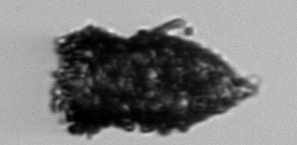
Label: Tintinnopsis